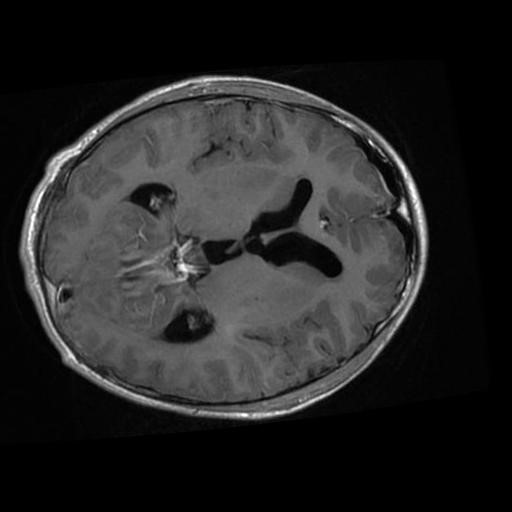
Label: brain_glioma